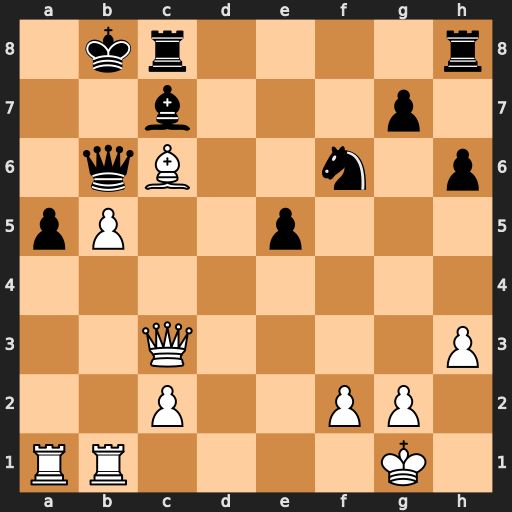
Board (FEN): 1kr4r/2b3p1/1qB2n1p/pP2p3/8/2Q4P/2P2PP1/RR4K1
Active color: w
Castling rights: -
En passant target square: -
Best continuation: Rxa5 Qxa5 Ra1 Rhd8 Rxa5 Rd1+ Kh2 e4+ g3